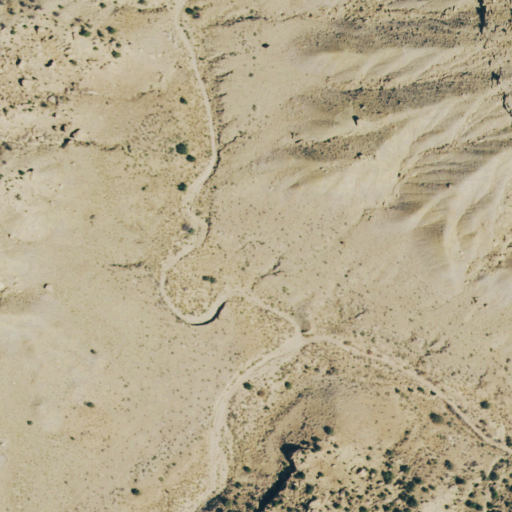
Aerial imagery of valley in Colorado named West Chimney Rock Draw containing only shrub